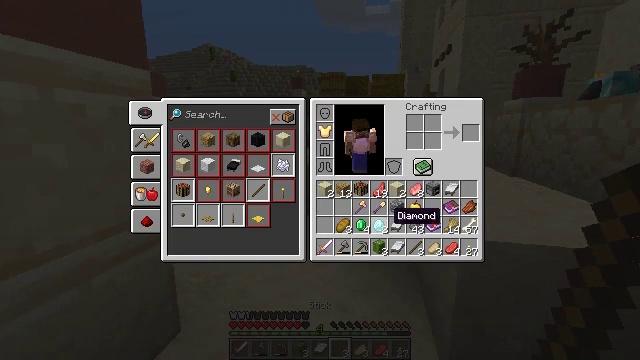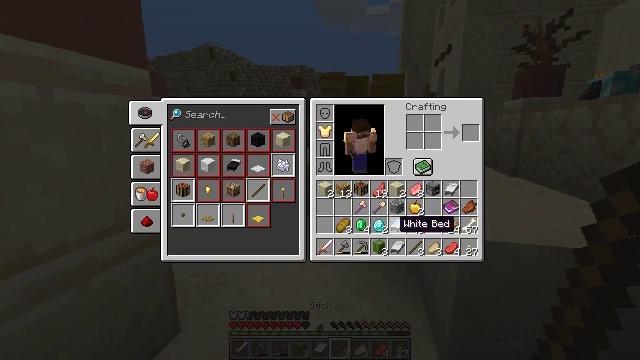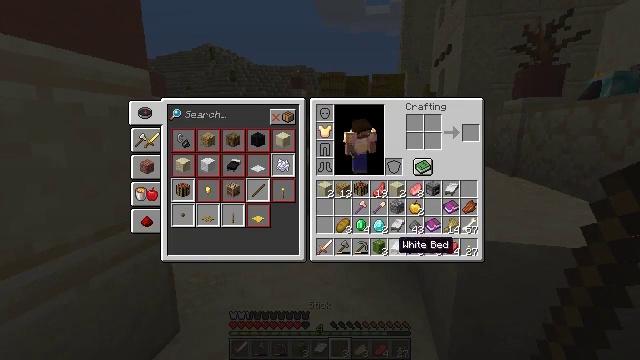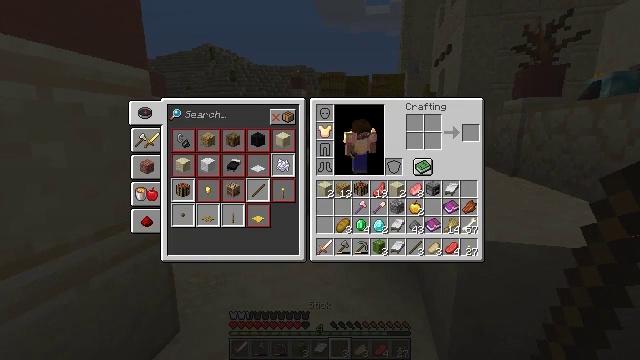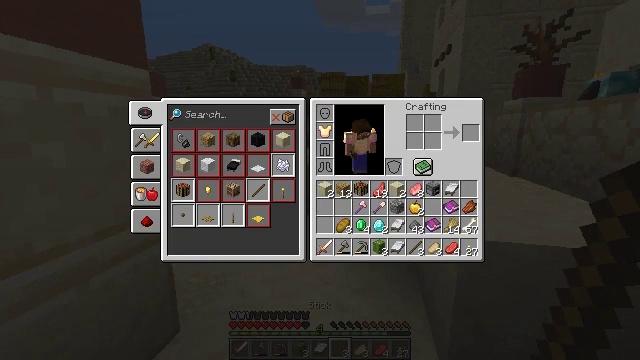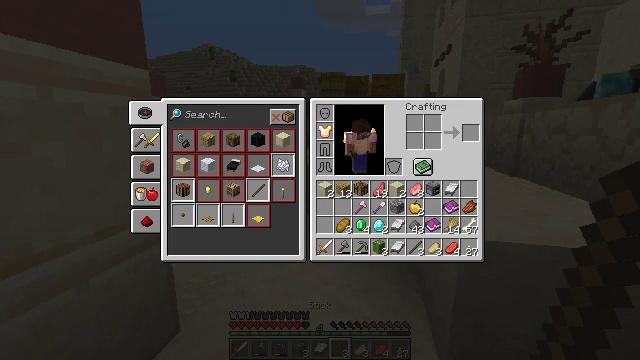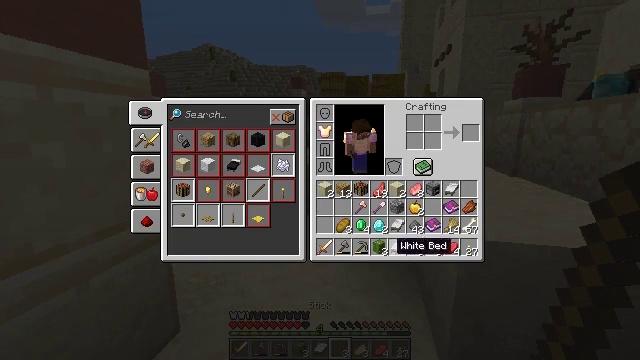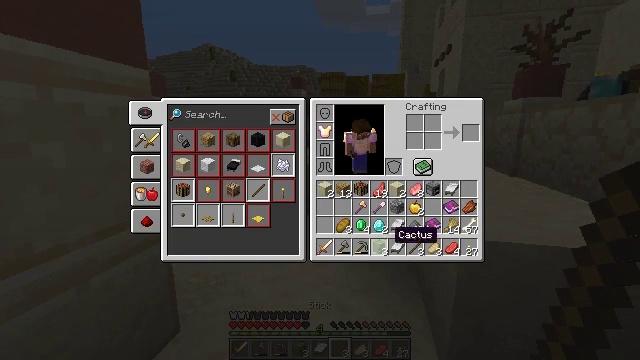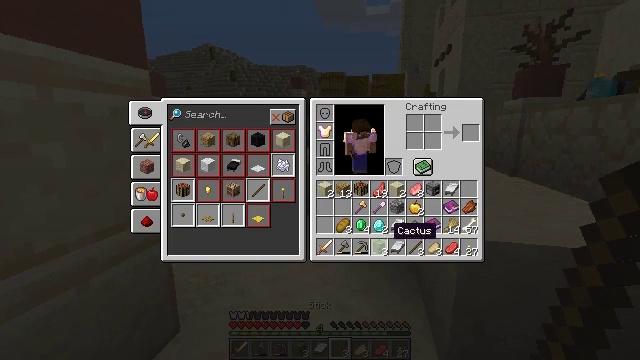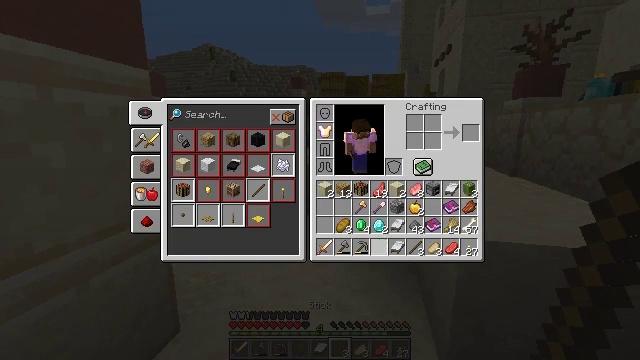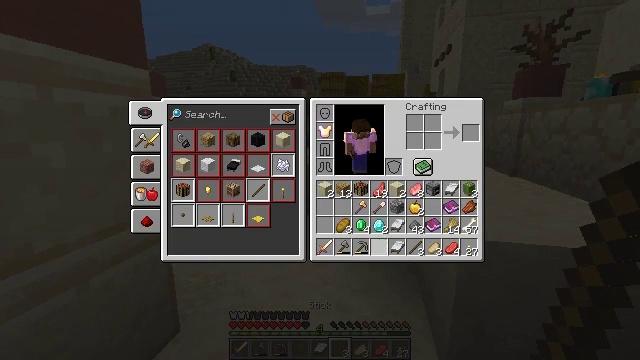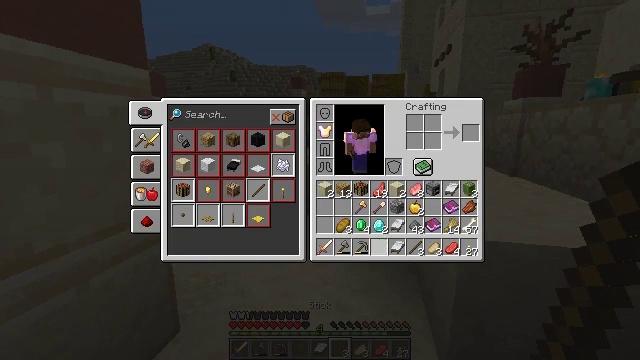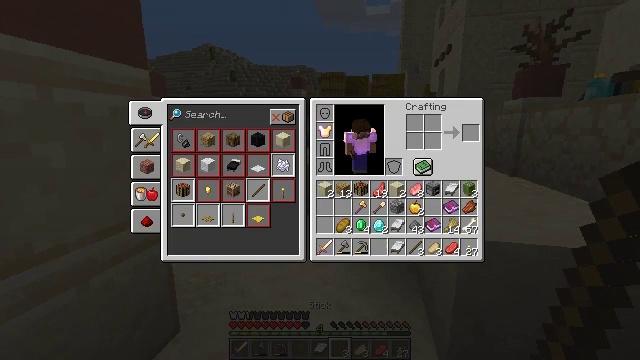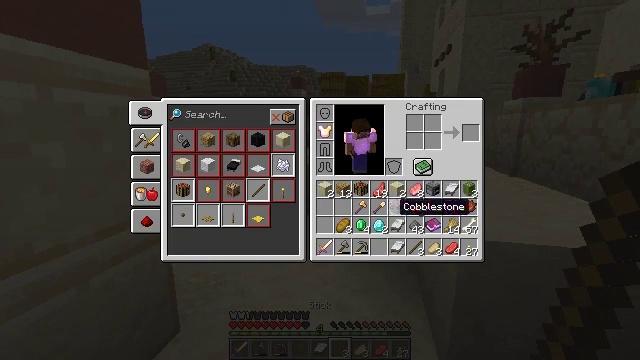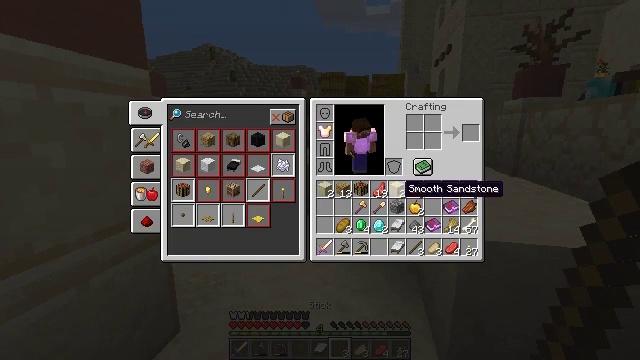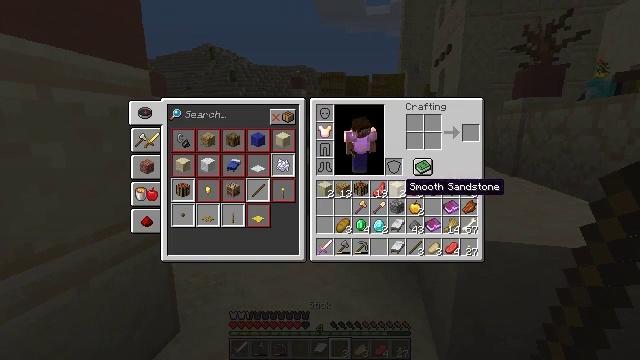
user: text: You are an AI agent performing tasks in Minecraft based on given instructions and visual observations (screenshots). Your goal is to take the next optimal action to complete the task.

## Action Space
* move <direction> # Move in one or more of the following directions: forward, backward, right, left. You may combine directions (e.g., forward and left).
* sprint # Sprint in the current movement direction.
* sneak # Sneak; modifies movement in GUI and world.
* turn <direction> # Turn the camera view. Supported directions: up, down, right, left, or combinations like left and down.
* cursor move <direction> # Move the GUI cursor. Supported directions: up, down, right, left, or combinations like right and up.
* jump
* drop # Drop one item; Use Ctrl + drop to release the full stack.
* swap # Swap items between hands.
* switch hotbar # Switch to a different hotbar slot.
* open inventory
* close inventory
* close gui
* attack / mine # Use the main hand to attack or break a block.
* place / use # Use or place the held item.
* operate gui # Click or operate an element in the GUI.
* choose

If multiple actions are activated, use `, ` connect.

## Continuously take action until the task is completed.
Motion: motion action
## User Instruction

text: Dig up some cut sandstone blocks.
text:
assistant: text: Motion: sneak, cursor move down
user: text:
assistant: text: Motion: sneak, cursor move down
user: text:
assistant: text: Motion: sneak
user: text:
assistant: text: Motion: sneak
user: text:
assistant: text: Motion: sneak
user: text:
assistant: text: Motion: sneak
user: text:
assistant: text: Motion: sneak, cursor move up
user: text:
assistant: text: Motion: sneak
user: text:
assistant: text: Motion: sneak, operate gui
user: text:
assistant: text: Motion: sneak, operate gui
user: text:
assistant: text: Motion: sneak, operate gui
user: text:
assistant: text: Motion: sneak
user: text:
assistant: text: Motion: sneak, cursor move up
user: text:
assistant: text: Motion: sneak, cursor move up
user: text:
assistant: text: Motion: sneak
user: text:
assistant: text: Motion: sneak
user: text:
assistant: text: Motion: sneak
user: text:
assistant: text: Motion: sneak, operate gui
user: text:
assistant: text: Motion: sneak, operate gui
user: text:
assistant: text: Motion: sneak, operate gui
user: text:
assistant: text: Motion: sneak
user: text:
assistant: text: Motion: sneak
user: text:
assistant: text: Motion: sneak
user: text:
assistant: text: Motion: sneak
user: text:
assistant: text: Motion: sneak
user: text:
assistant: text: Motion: sneak
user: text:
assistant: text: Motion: sneak
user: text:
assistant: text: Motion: sneak, cursor move left
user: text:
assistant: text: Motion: sneak, cursor move left
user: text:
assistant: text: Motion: sneak